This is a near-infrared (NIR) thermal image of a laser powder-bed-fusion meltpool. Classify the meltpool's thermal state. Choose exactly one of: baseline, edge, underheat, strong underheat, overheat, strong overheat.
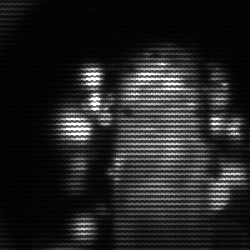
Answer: strong underheat